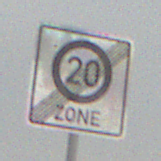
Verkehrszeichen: EndeZone20
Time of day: MorningAfternoon
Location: Outdoor (Nature)
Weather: Overcast
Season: Winter
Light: Natural